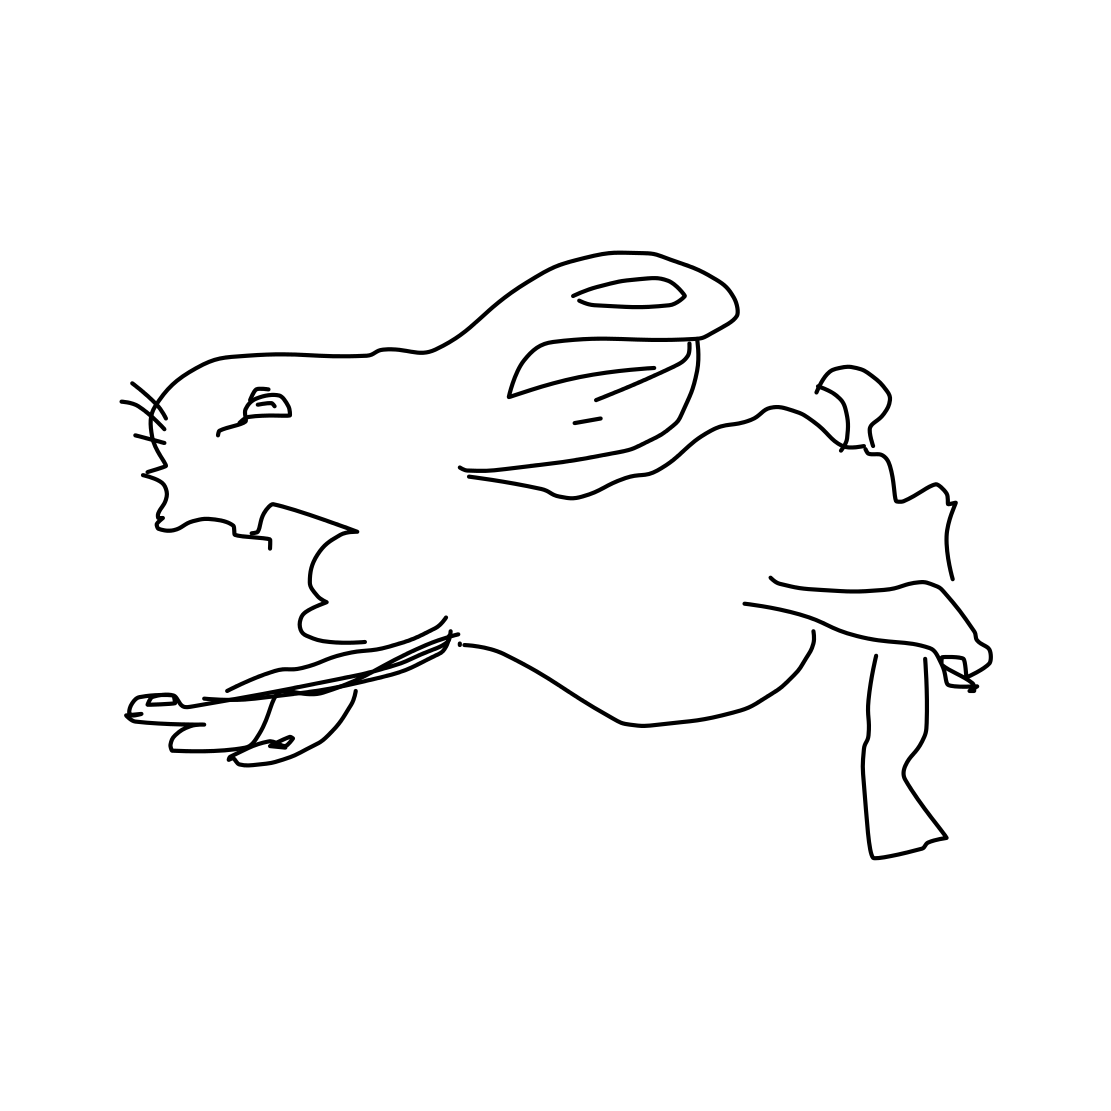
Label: rabbit